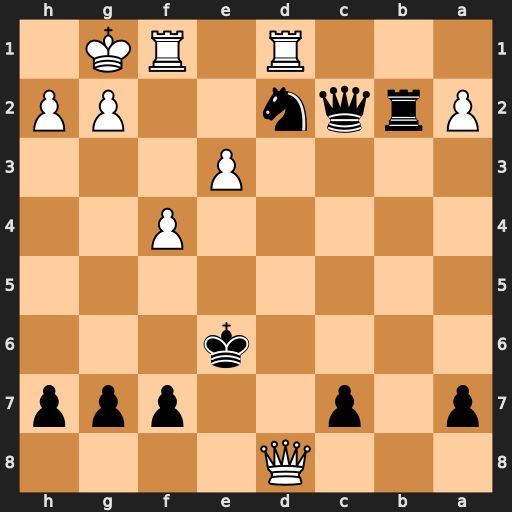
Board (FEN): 3Q4/p1p2ppp/4k3/8/5P2/4P3/Prqn2PP/3R1RK1
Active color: b
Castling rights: -
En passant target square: -
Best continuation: Nf3+ Kh1 Qxg2#